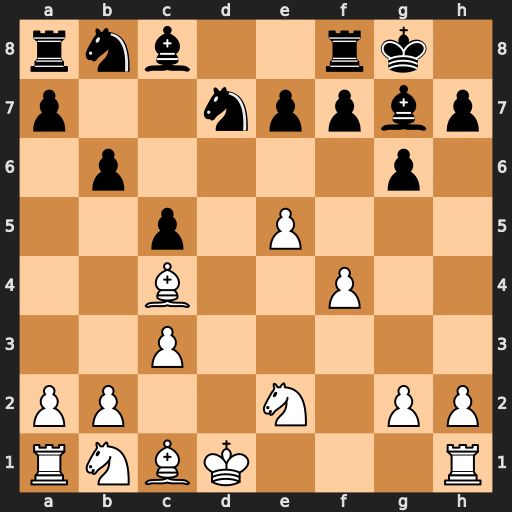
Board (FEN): rnb2rk1/p2nppbp/1p4p1/2p1P3/2B2P2/2P5/PP2N1PP/RNBK3R
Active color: w
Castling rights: -
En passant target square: -
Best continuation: Bd5 Nxe5 Bxa8